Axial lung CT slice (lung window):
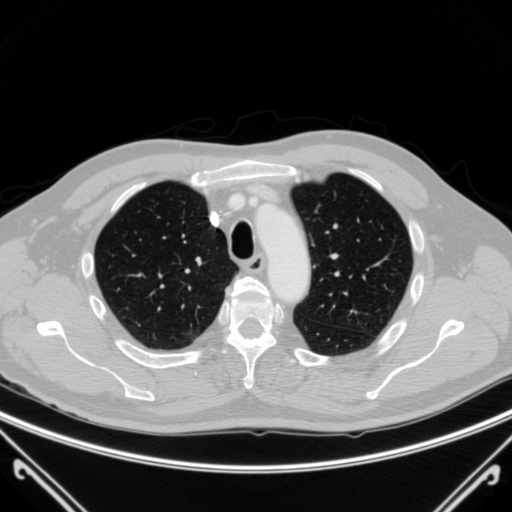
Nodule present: no